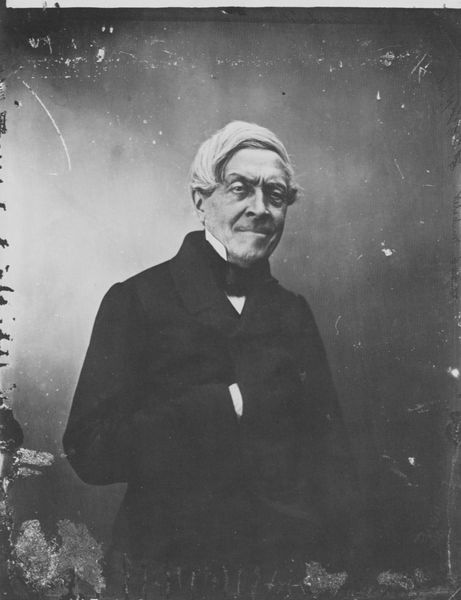
Titel: Jules Michelet (1798-1874)
Künstler: Gaspard-Félix Tournachon
Schlagwörter: hand, mann, haar, mund, nase, ohr, schwarz, weiss, zeichnung, tuch, hochformat, alt, anzug, jacke, arm, augen, falten, kragen, portrait, porträt, haare, mantel, stehend, augenbrauen, kinn, fliegen, perücke, frack, grimmig, mimik, fliege, foto, fotografie, schwarz-weiß, markant, verkniffen, napoleon, photo, flecken, halsbinde, fotographie, schwrzweiß, verschmitzt, weisse haare, macken, hare, zerkratzt, aufenbrauen, porücke, eingeschoben, schwrzwess